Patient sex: M
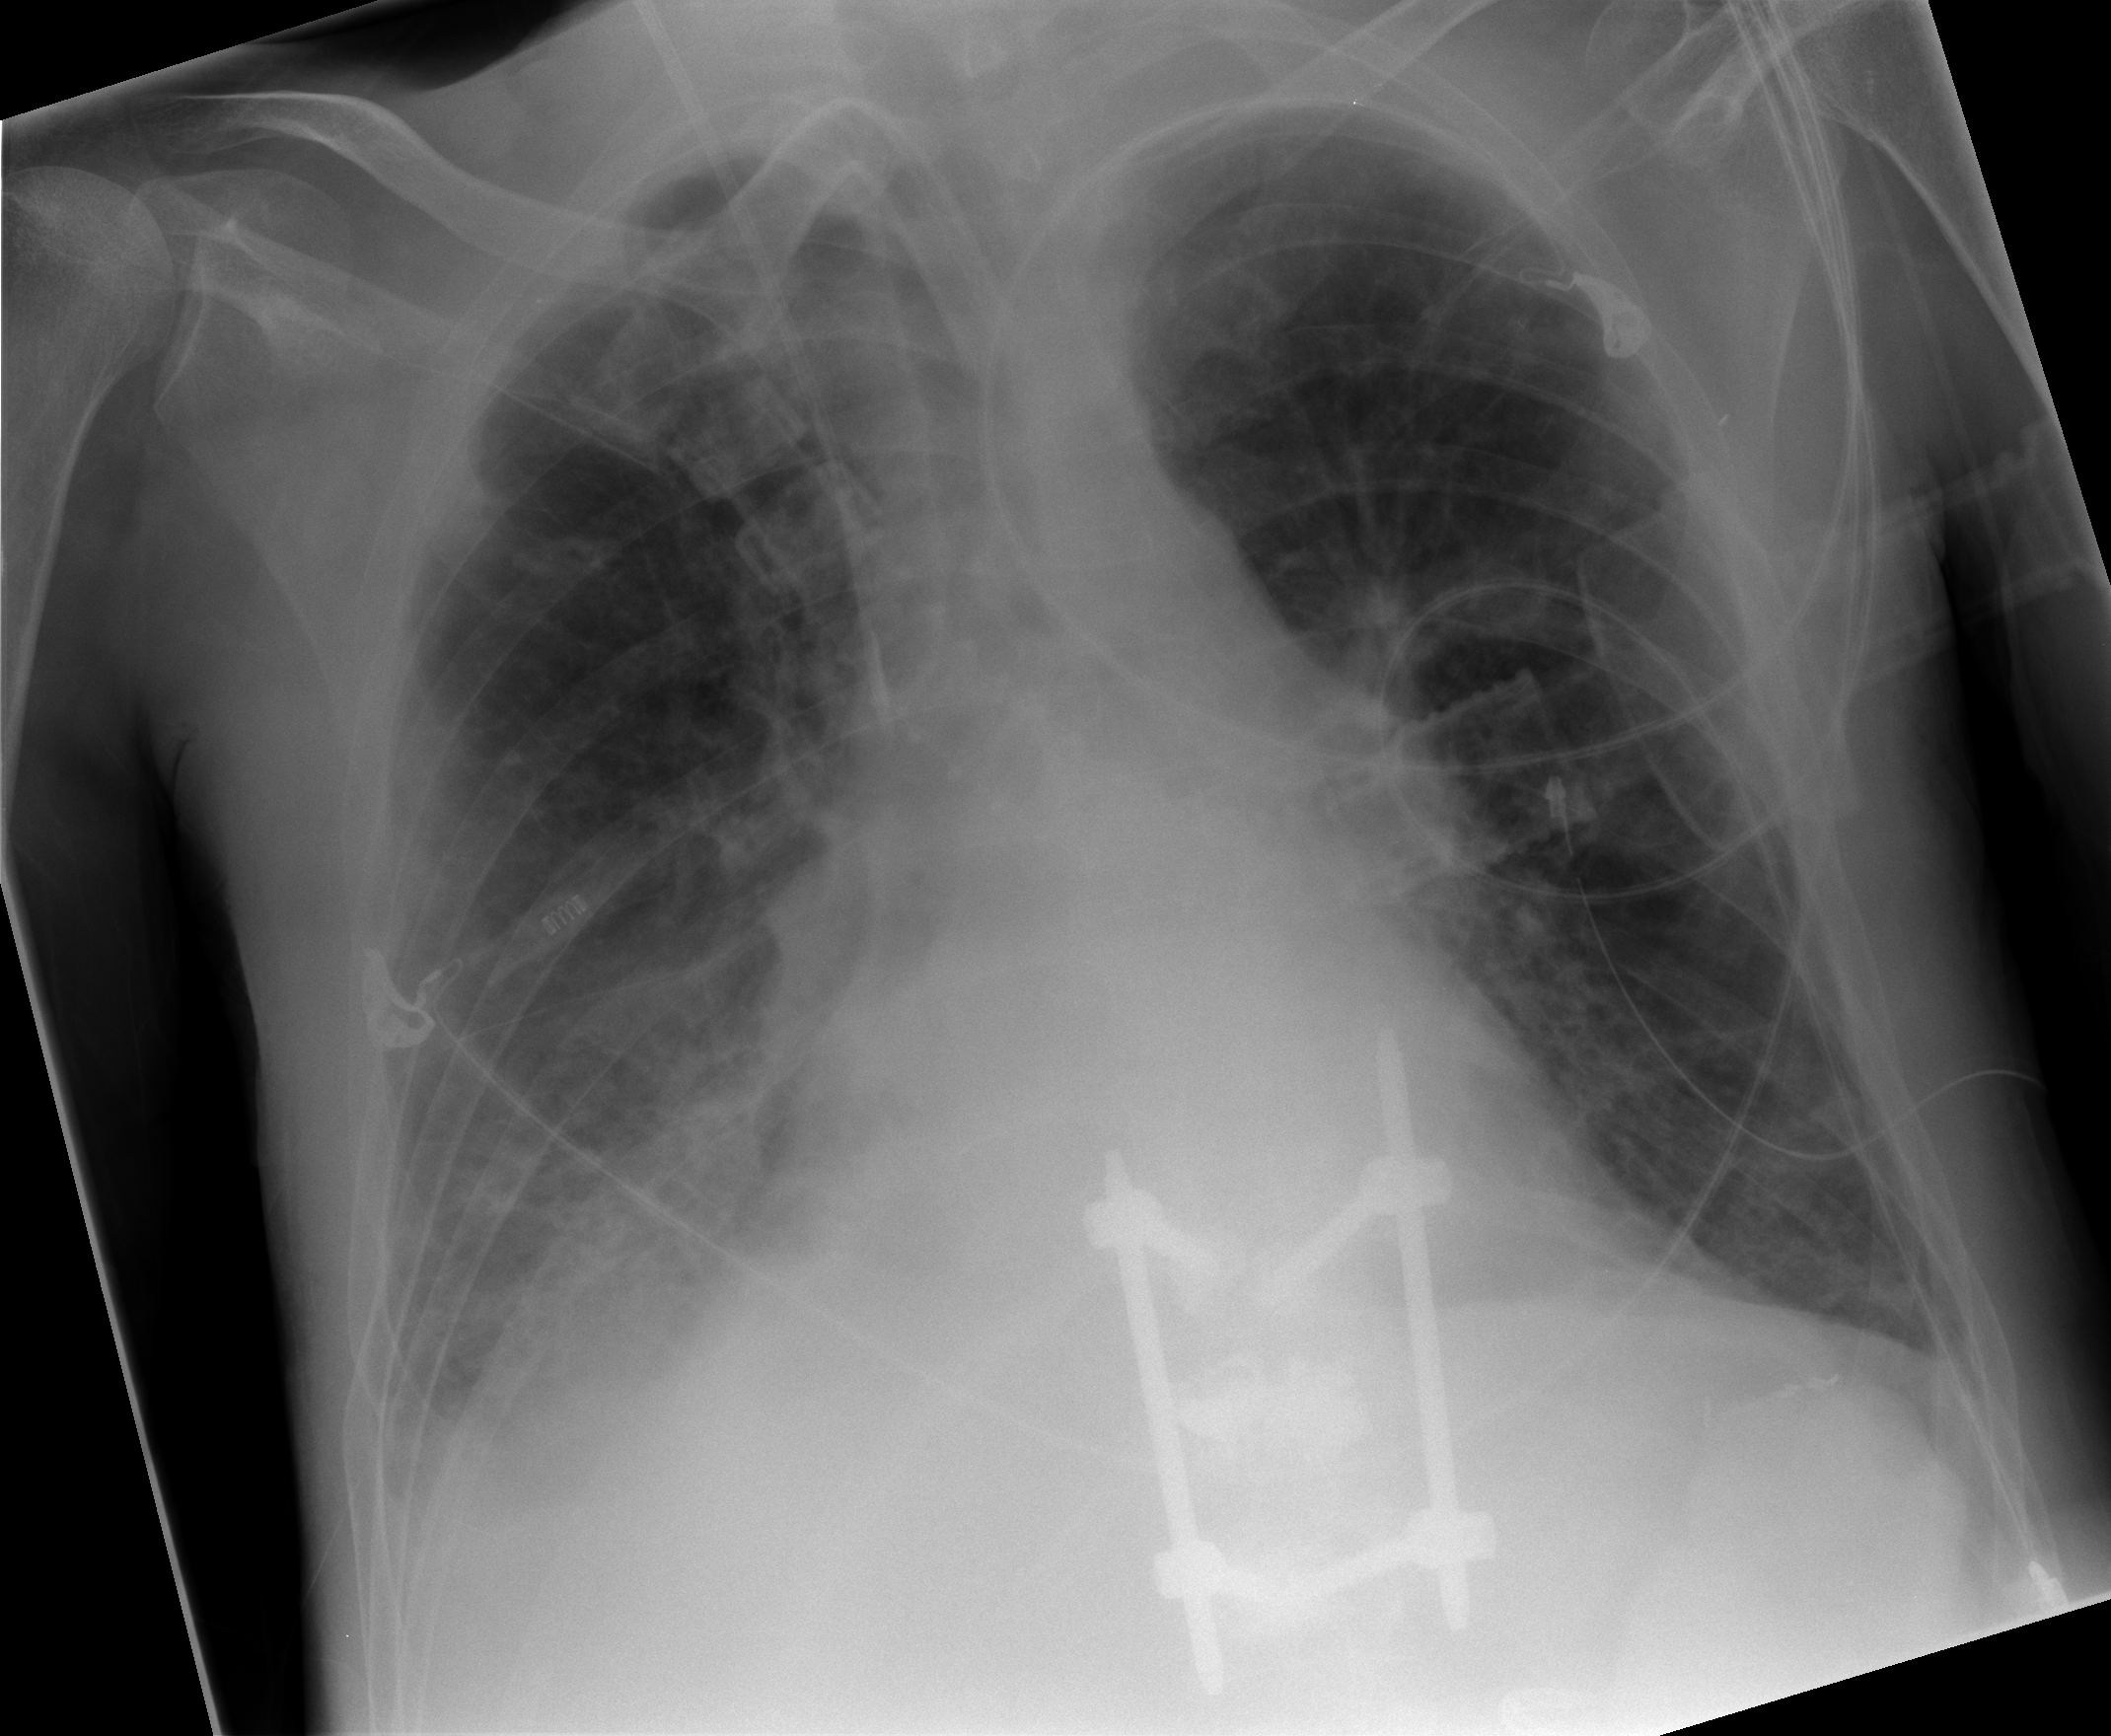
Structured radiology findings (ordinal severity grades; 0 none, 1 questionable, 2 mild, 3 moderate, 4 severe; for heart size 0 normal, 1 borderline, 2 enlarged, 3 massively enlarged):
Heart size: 0
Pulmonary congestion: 0
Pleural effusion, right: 2
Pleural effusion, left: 1
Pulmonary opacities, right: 3
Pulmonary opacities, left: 0
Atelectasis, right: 2
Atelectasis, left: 1